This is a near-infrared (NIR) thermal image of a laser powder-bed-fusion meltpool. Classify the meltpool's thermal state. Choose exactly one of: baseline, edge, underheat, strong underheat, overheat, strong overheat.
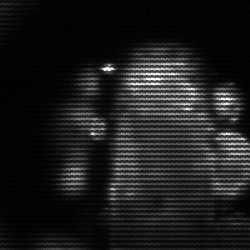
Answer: strong underheat